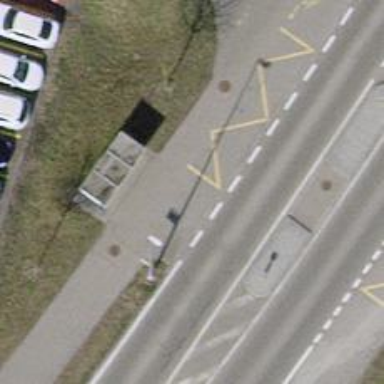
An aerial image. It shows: Bus stop with shelter. It is platform for public transport.